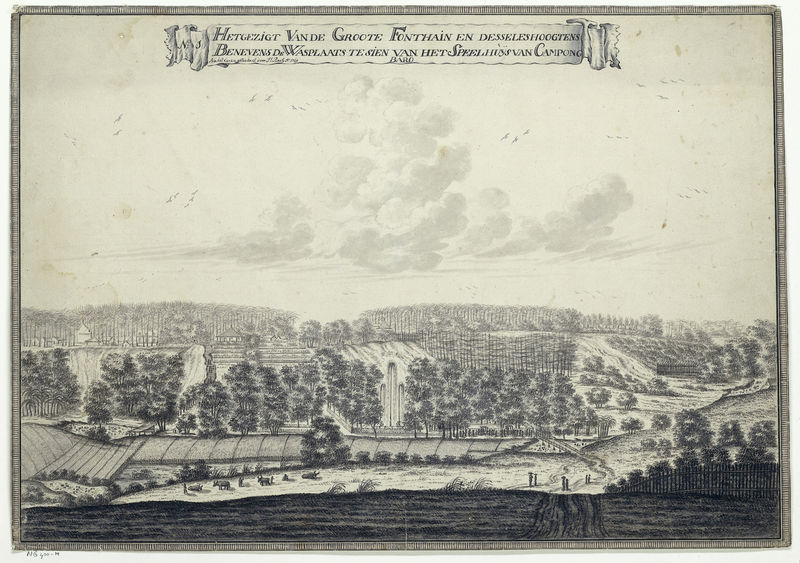
Titel: Het gezigt van de groote Fonthain van Kampong Baro
Künstler: Johannes Rach
Standort: Amsterdam
Institution: Rijksmuseum
Schlagwörter: green, cloud, clouds, sky, tree, field, landscape, german, trees, village, garden, sketch, birds, wind, fence, city, park, fountain, map, cattle, cow, persian, big, parc, brunnen, farms, fontain, groote